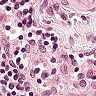
Metastatic tissue present: no